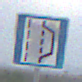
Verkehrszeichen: NothalteUndPannenbucht
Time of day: Midday
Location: Outdoor (Nature)
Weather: PartlyCloudy
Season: NotSpecified
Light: Natural